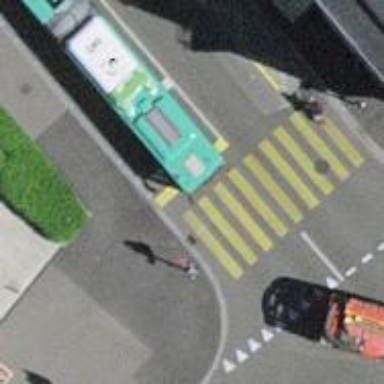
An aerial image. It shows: Road with traffic signals.